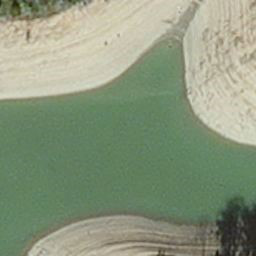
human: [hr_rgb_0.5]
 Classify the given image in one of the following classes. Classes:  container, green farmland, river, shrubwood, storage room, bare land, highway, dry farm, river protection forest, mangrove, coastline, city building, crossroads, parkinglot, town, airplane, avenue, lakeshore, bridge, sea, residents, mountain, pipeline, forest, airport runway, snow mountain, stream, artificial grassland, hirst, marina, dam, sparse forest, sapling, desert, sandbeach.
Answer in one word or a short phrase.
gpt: hirst